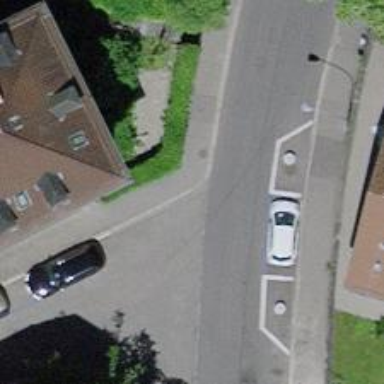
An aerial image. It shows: Kerb serving as barrier.